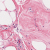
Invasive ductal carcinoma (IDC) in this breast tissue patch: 0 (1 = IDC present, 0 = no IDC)